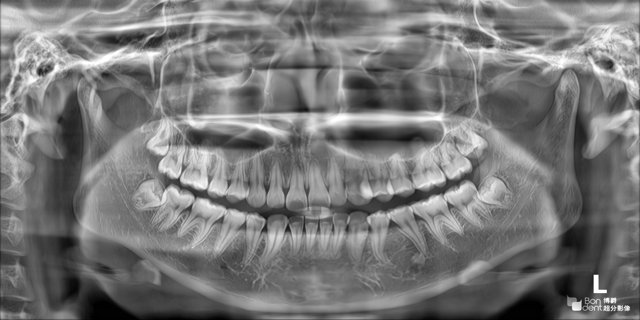
adult